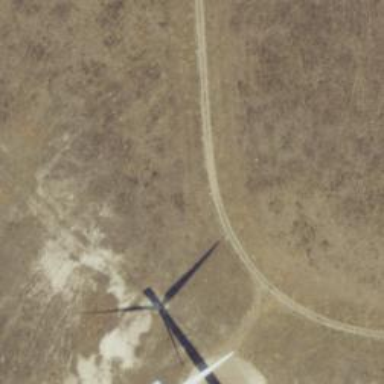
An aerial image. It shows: Road leading to wind farm area designated for service vehicles.